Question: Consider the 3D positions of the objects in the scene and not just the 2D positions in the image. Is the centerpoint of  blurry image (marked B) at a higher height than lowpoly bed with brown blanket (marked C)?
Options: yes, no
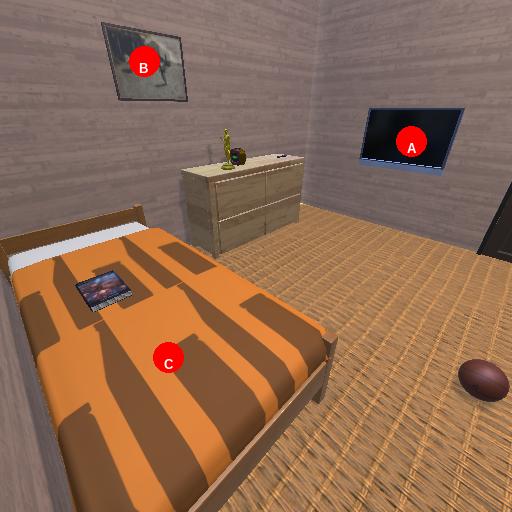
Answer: yes